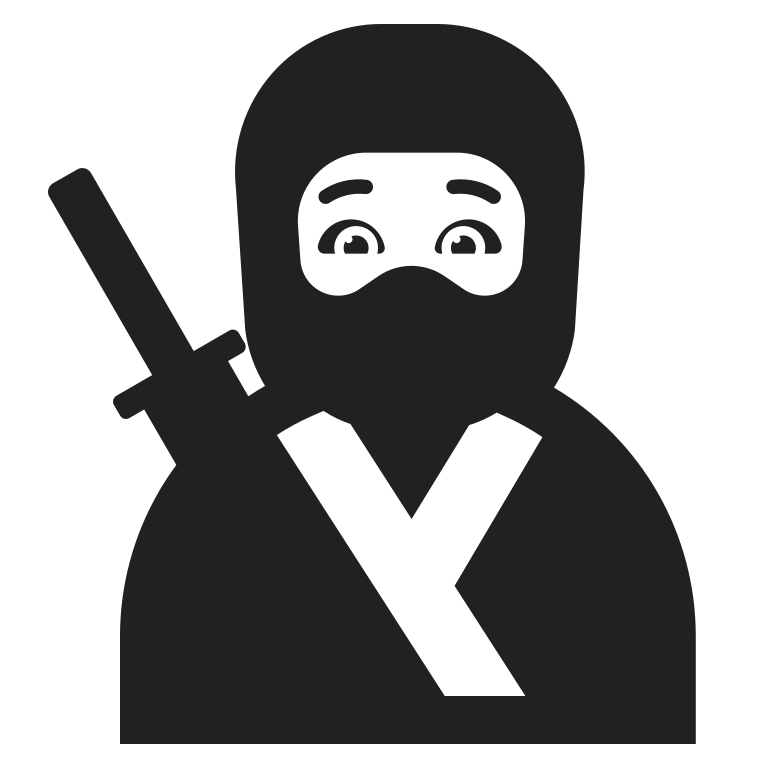
ninja high contrast default